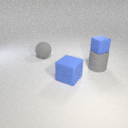
large gray rubber sphere to the left of large blue rubber cube